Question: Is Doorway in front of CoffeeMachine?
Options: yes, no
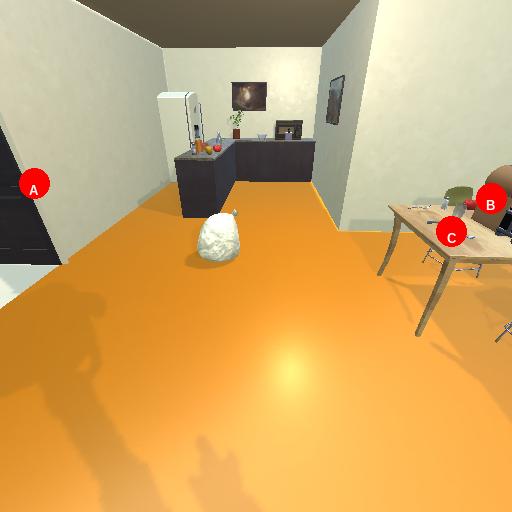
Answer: yes